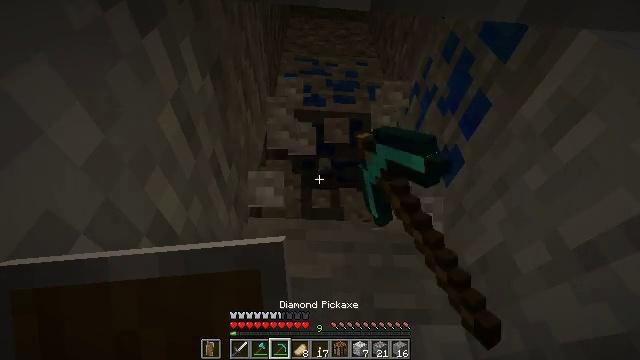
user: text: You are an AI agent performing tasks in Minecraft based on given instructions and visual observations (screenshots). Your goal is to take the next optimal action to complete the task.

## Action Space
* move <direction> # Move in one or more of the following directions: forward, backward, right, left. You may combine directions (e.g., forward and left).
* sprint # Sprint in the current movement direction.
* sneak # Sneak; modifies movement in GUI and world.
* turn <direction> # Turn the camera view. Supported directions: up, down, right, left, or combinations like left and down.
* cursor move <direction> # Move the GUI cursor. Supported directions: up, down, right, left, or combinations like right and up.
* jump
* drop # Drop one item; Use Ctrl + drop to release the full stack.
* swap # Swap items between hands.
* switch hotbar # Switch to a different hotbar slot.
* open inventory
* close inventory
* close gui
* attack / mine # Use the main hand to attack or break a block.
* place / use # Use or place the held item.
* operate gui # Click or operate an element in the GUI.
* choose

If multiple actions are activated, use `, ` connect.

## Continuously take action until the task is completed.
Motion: motion action
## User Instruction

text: Break the gravel block.
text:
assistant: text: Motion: sneak, attack / mine